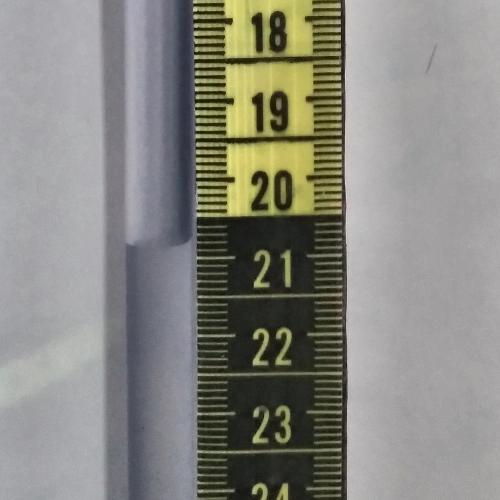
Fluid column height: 20.8 cm